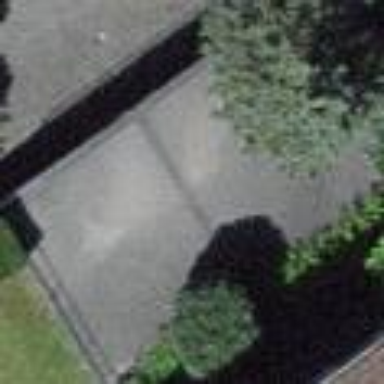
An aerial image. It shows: Group of garages.